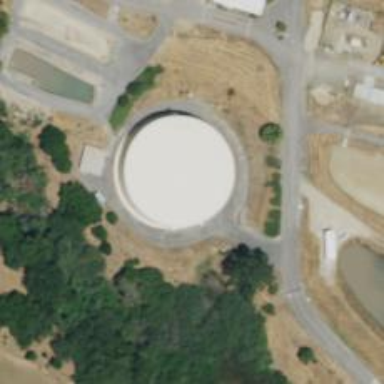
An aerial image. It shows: Storage tank that is man-made.